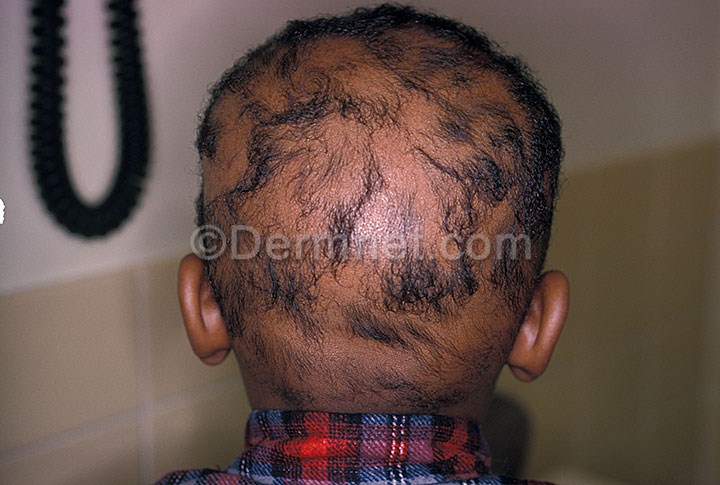
Disease: Hair Loss Photos Alopecia and other Hair Diseases